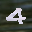
Label: 4